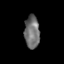
Tissue: skin
Cell type: Epithelial cells
Senescence score: 0.1772
Nuclear area (px): 487
Mean DAPI intensity: 111.255